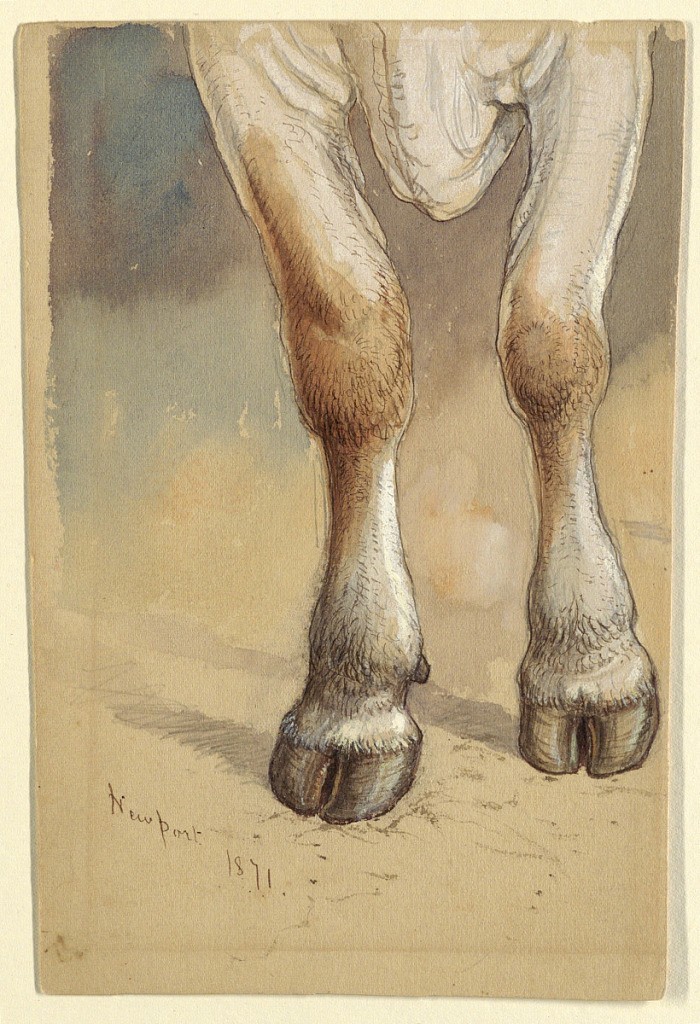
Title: Forelegs of a Standing Cow or Ox, Newport
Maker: Samuel Colman, American, 1832–1920
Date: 1871
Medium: Brush and watercolor and white gouache, pen and brown ink, graphite on grey paper
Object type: Drawing
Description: The forelegs of a standing cow or ox, shown frontally.